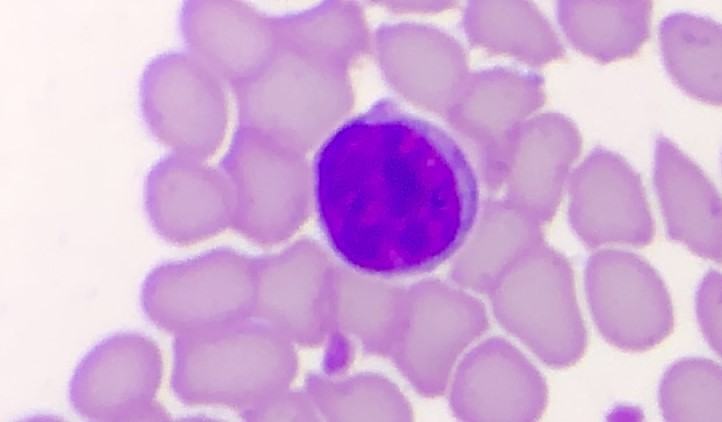
White blood cell type: Lymphocyte